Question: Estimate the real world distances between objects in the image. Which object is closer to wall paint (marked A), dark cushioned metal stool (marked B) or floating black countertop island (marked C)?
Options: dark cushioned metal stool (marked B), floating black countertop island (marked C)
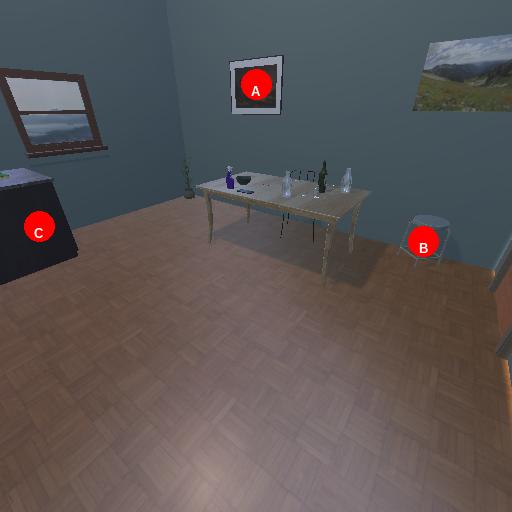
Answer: dark cushioned metal stool (marked B)